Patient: sex F, age 75
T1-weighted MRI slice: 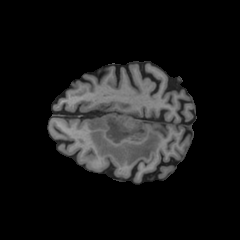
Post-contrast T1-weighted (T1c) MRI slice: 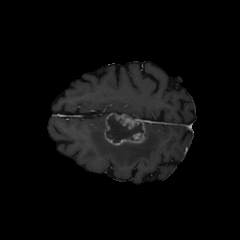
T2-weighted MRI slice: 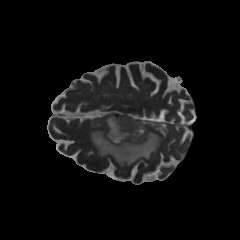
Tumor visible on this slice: yes
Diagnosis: Glioblastoma, IDH-wildtype
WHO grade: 4